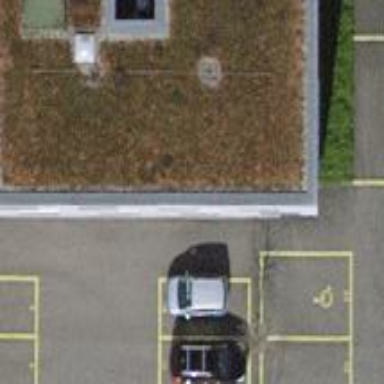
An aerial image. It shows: Part of building.